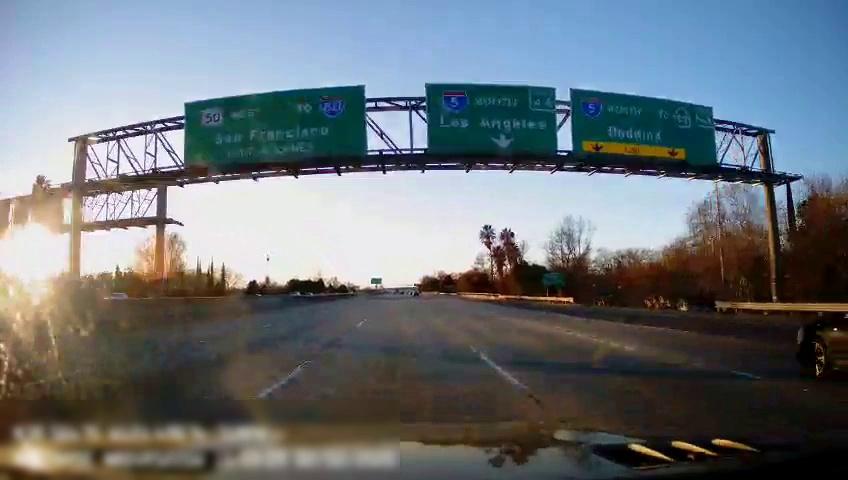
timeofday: Day
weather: Sunny
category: Drivable Space
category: Vehicles | Car
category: Vehicles | Car
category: Lanes | Current Lane
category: Lanes | Current Lane
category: Lanes | Alternate Lane
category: Lanes | Alternate Lane
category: Lanes | Alternate Lane
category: Traffic | Signs
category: Traffic | Signs
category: Traffic | Signs
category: Traffic | Signs